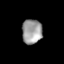
Tissue: lung
Cell type: Epithelial cells
Senescence score: 0.1111
Nuclear area (px): 489
Mean DAPI intensity: 155.489